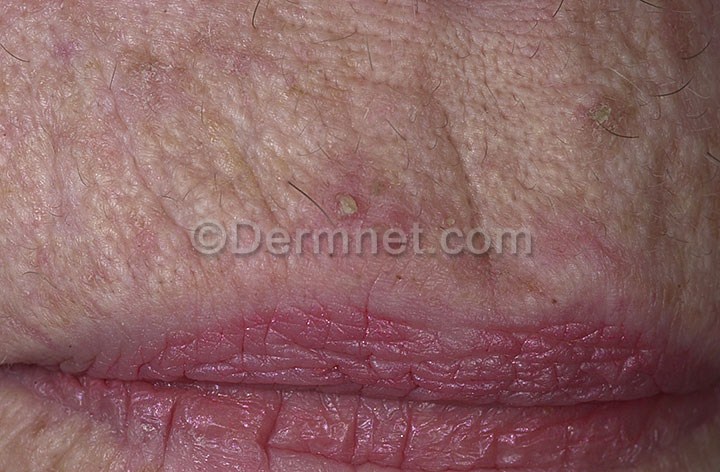
Disease: Actinic Keratosis Basal Cell Carcinoma and other Malignant Lesions